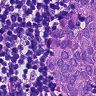
Metastatic tissue present: yes